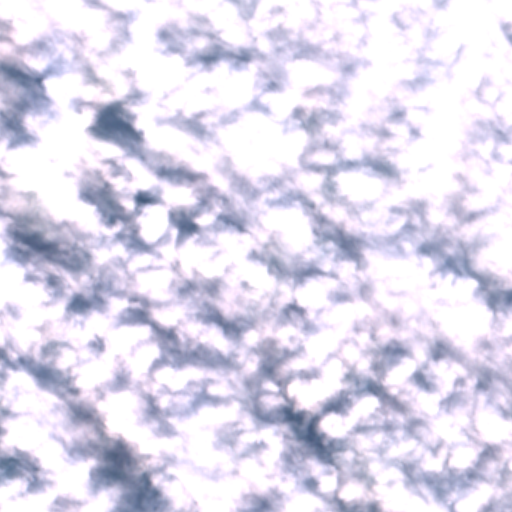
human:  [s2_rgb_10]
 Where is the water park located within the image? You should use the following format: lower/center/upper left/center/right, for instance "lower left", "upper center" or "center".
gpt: The water park is located in the lower left of the image.
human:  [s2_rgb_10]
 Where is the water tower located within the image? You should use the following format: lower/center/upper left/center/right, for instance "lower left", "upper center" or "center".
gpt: The water tower is located in the center left of the image.
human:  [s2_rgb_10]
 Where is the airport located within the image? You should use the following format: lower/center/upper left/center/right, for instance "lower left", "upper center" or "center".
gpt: There is no airport in the image.